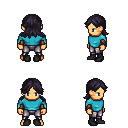
a pixel art fantasy rpg character, male body template, human, tanned skin, teal long-sleeve shirt, metal pants, raven loose hair, leather bracers, black shoes, four views (front, back, left, right), 2x2 character sprite sheet, small pixel art, hard edges, no anti-aliasing